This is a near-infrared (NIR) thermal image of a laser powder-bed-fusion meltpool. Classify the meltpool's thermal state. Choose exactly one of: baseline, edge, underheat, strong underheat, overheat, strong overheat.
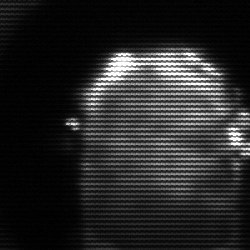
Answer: baseline